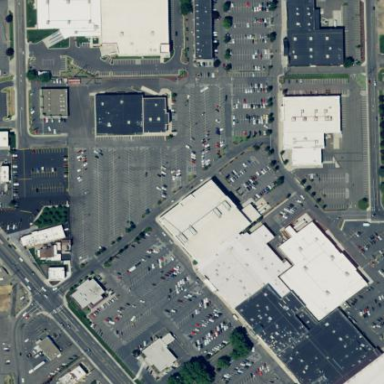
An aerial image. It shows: Retail area.